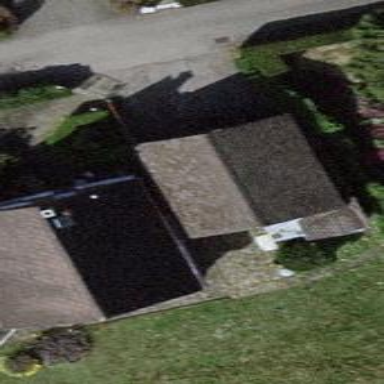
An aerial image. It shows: Garage.